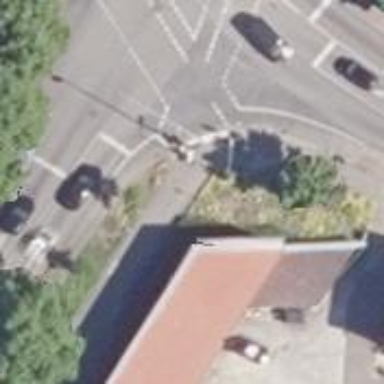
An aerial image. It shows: Road with traffic signals.